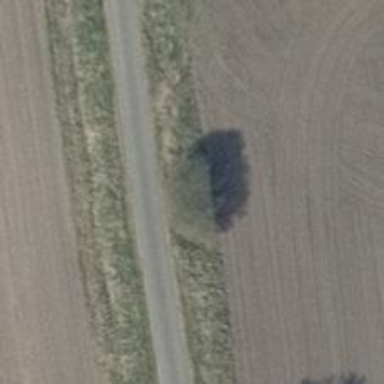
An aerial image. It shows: Deciduous broadleaved tree.